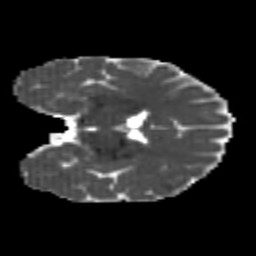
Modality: MD
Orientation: coronal
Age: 21
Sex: female
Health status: healthy
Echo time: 0.074 s